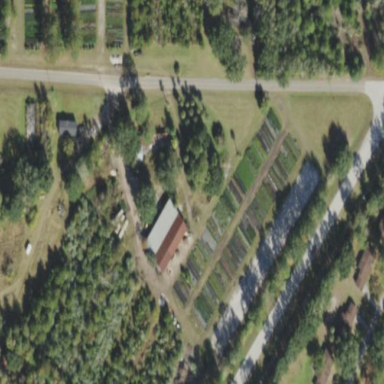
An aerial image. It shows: Plant nursery area.